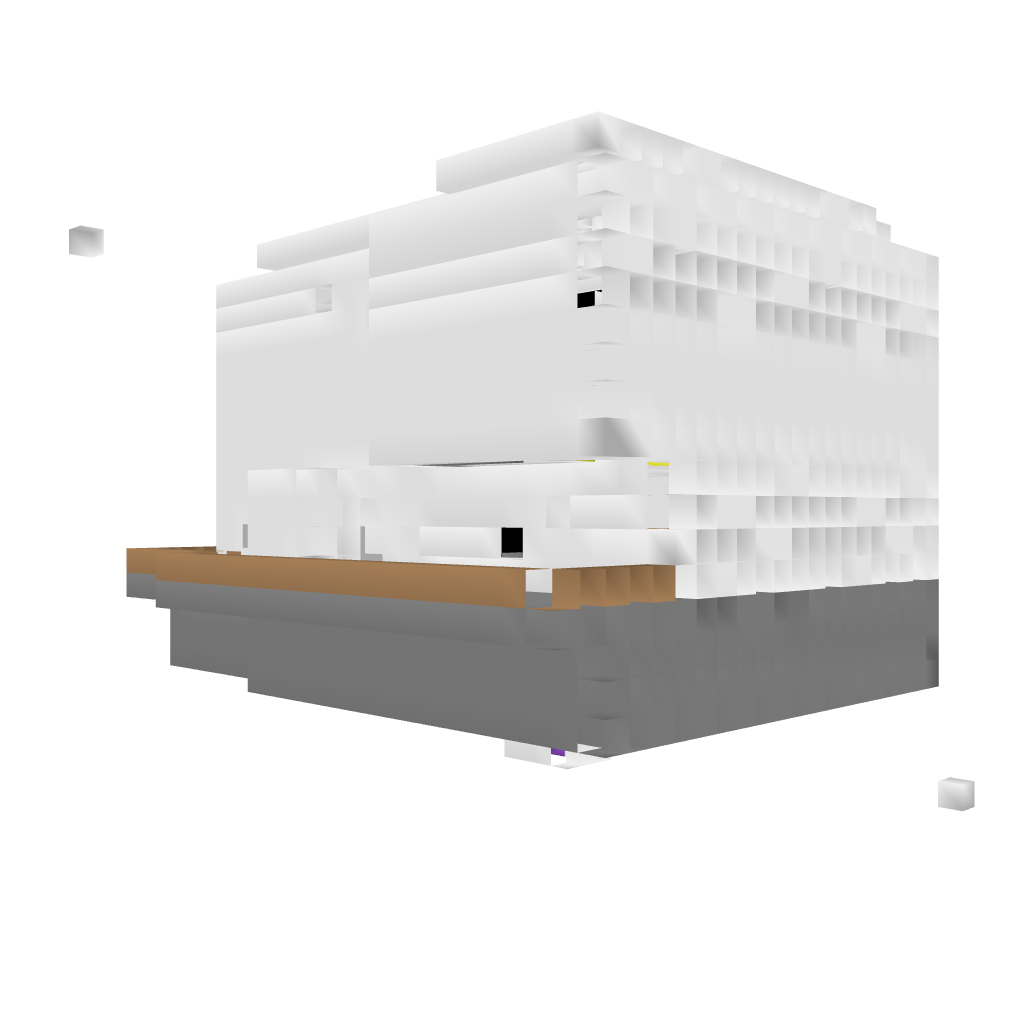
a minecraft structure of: Flying high tec modern house bad low quality